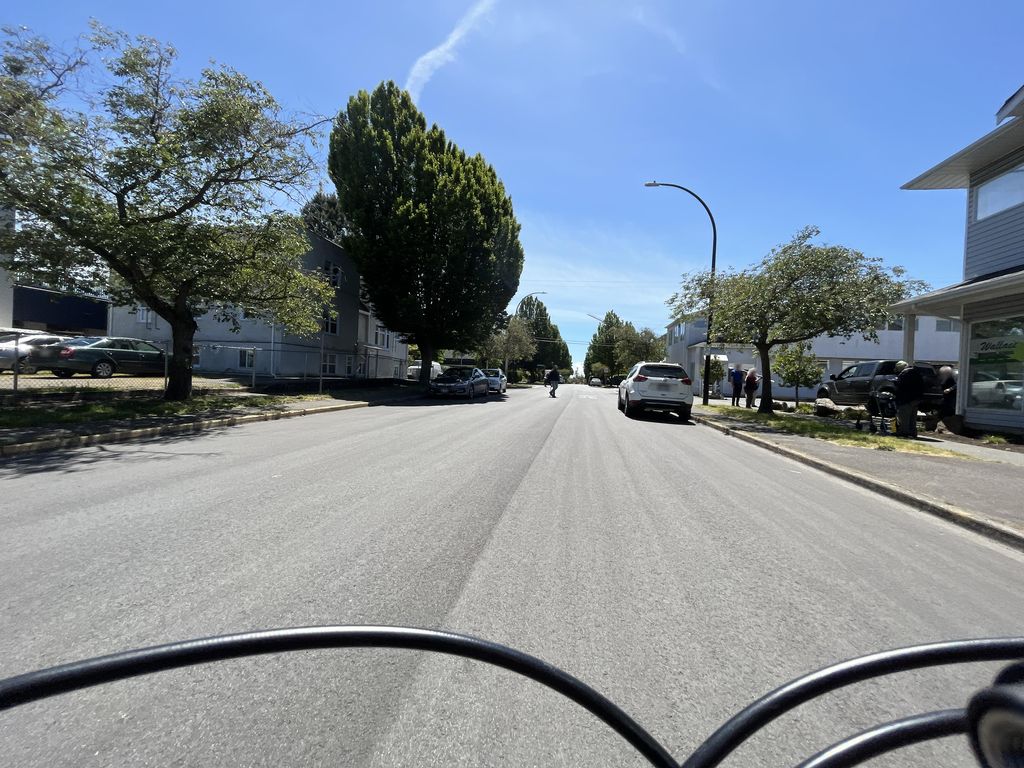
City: victoria